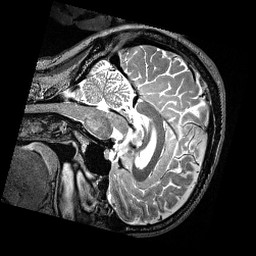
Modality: T2w
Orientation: sagittal
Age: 46
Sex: male
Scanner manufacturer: siemens
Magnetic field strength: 3 T
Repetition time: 3.2 s
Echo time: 0.479 s